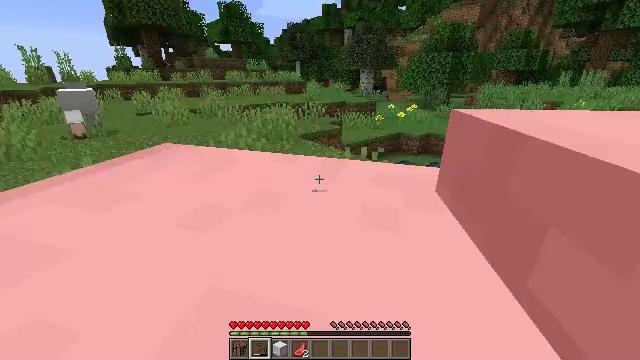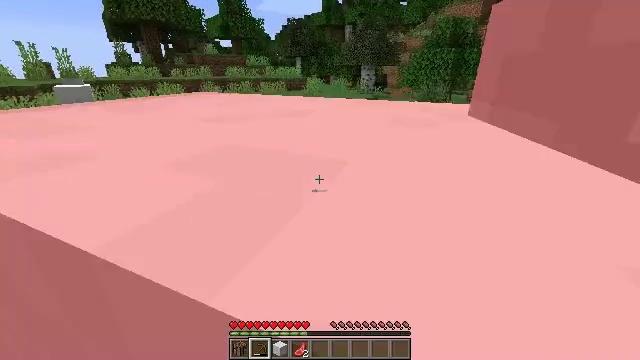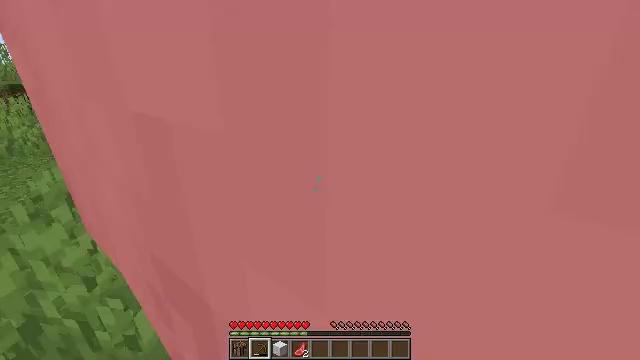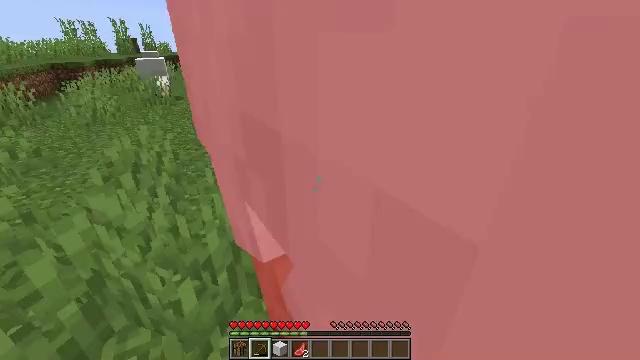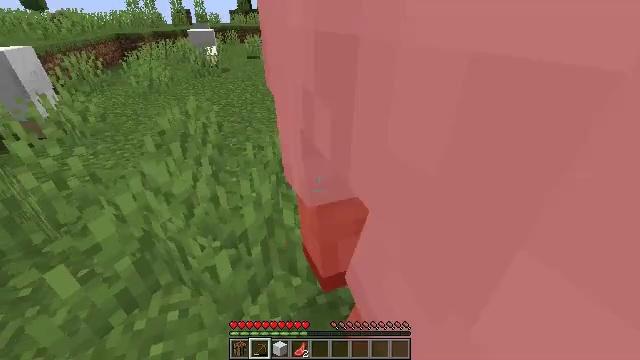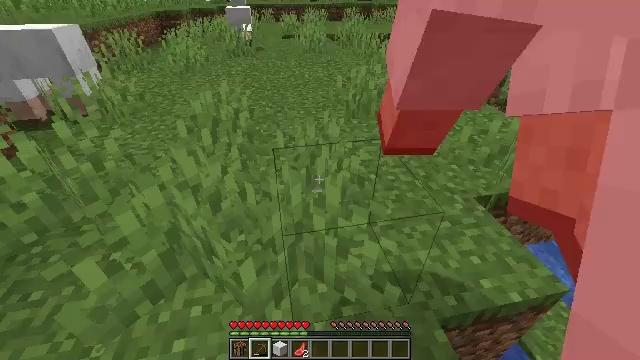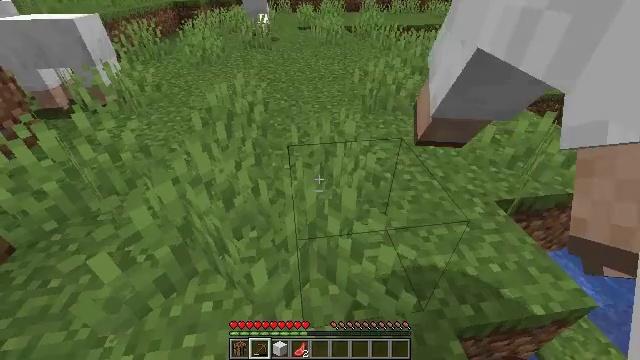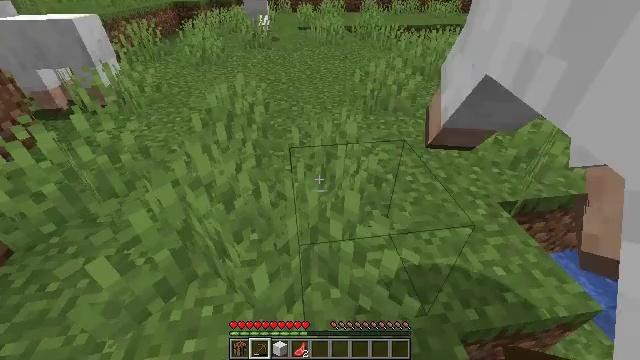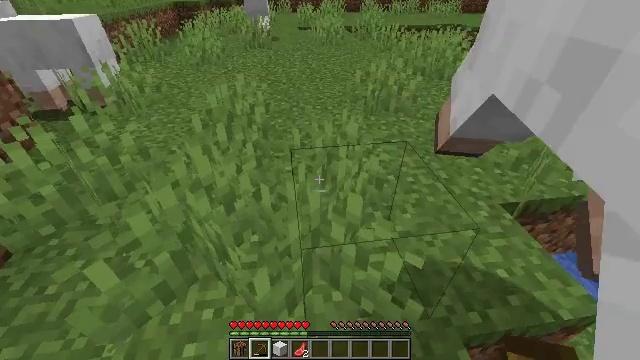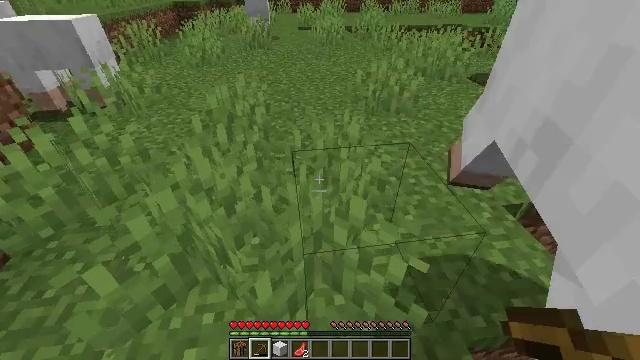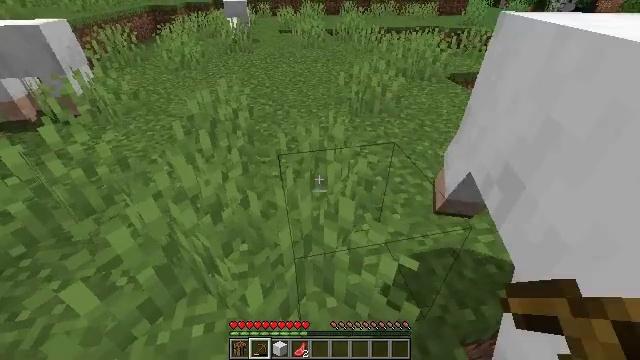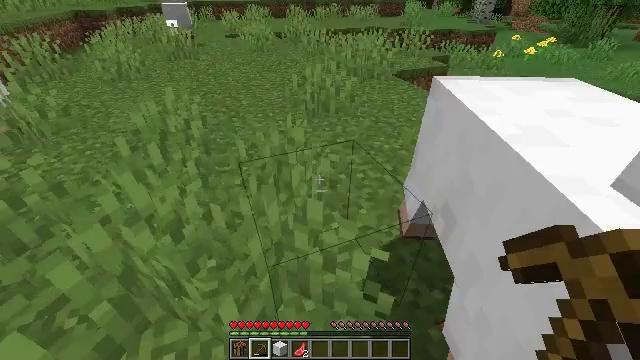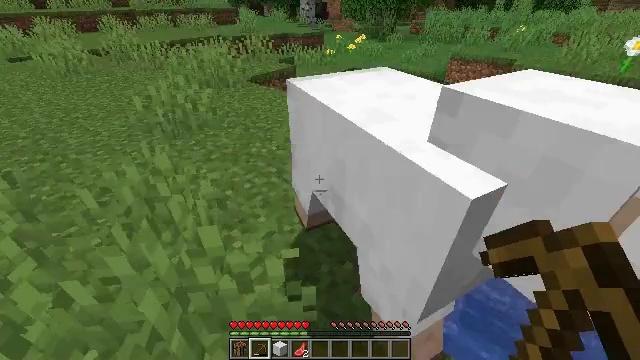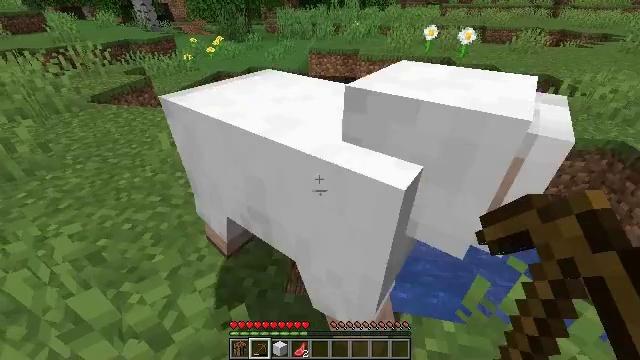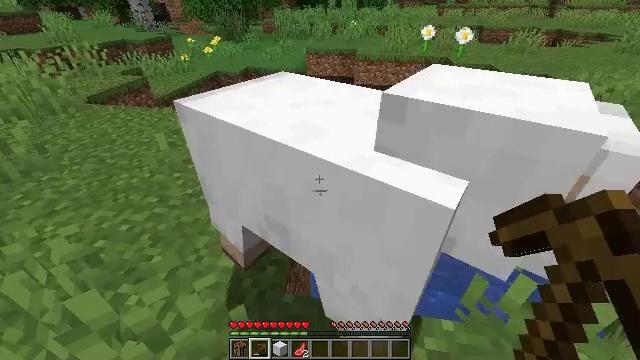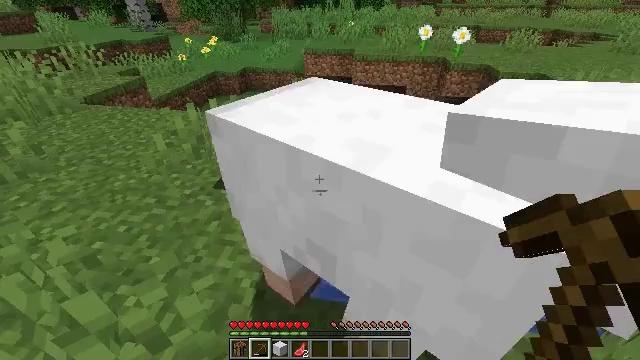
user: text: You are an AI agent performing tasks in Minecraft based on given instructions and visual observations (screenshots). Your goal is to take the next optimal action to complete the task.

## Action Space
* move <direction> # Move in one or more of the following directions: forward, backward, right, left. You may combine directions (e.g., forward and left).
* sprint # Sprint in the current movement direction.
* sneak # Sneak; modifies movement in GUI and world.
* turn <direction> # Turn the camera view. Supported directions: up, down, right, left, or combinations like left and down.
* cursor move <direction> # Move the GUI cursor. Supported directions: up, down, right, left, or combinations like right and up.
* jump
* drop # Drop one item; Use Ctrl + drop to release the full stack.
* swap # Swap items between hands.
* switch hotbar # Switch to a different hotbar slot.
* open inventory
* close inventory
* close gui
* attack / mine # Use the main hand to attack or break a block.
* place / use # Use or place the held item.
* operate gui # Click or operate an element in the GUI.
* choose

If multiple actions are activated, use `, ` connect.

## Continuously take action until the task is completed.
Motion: motion action
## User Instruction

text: Kill mobs.
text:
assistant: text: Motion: move forward, attack / mine
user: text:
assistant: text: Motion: move forward, turn left, attack / mine
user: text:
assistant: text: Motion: move forward, turn left and down
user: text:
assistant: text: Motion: move forward, turn left and down
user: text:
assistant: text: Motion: move forward, turn left and down
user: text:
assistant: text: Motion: turn left and down
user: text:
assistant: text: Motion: no_op
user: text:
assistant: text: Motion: no_op
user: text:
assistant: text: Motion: no_op
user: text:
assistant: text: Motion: turn right
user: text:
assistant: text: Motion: turn right
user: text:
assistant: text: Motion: turn right and up
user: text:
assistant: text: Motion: turn right
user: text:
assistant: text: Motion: no_op
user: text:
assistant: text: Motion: no_op
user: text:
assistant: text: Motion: attack / mine
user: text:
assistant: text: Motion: attack / mine
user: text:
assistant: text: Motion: attack / mine
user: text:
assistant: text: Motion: attack / mine
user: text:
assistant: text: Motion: no_op
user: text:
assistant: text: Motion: attack / mine